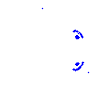
Particle: pion